Chest X-ray. View position: PA
Patient age: 77
Patient sex: M
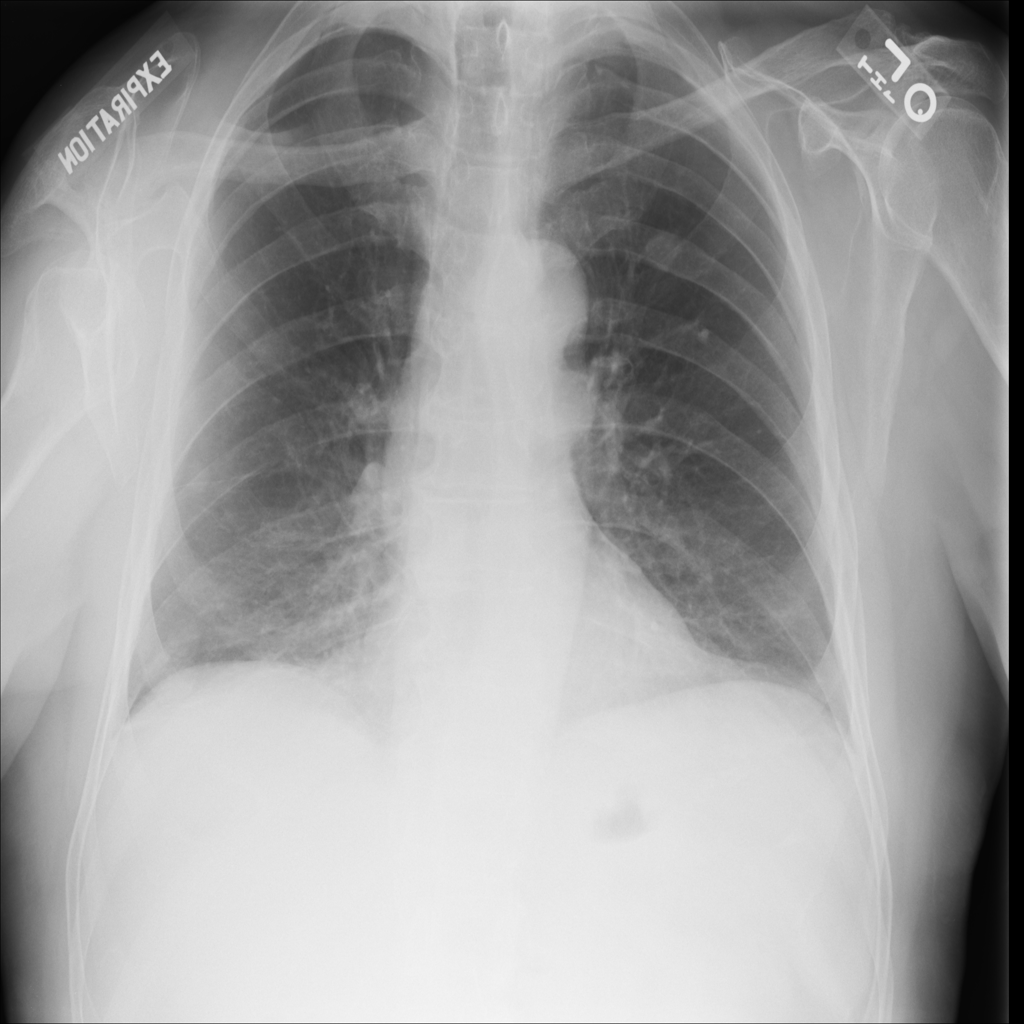
Finding: Pneumothorax